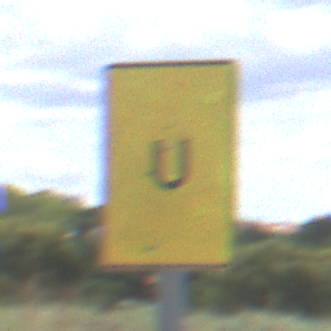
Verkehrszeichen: AnkuendigungOderFortsetzungUmleitungOhnePfeilsymbol
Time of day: Midday
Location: Outdoor (Nature)
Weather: PartlyCloudy
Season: NotSpecified
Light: Natural